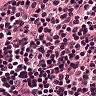
Metastatic tissue present: no